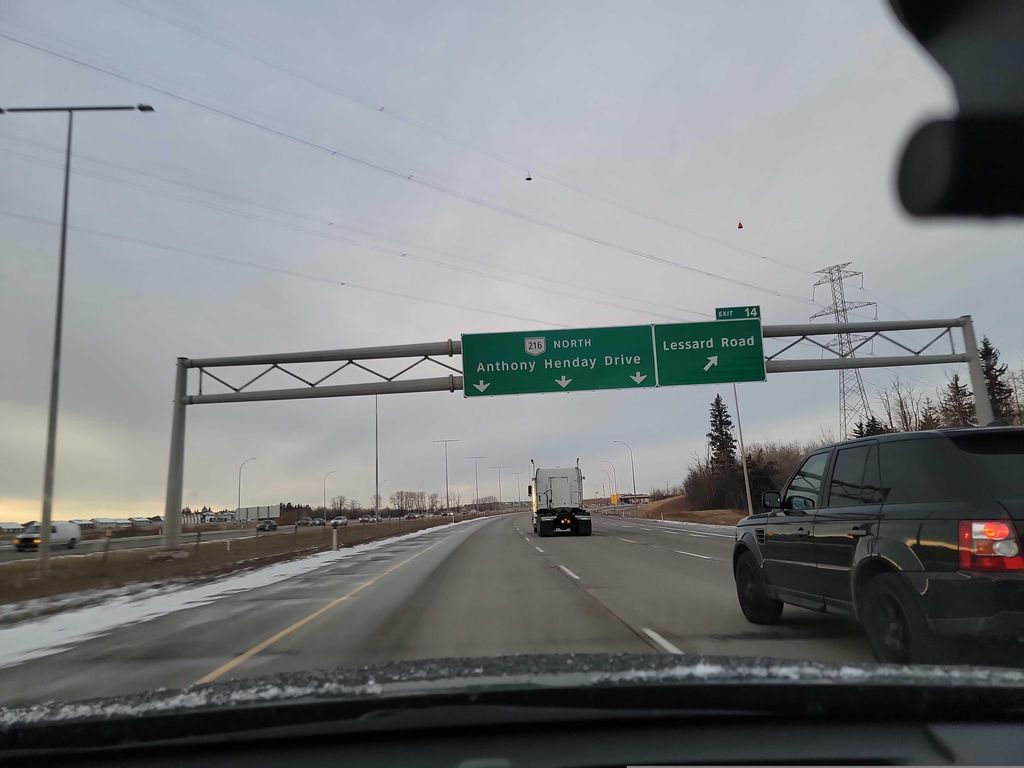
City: edmonton